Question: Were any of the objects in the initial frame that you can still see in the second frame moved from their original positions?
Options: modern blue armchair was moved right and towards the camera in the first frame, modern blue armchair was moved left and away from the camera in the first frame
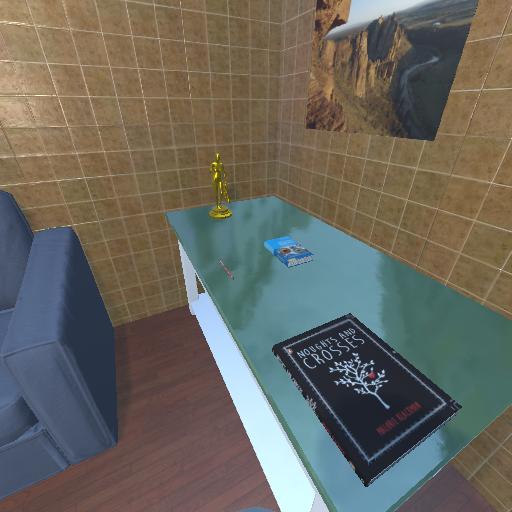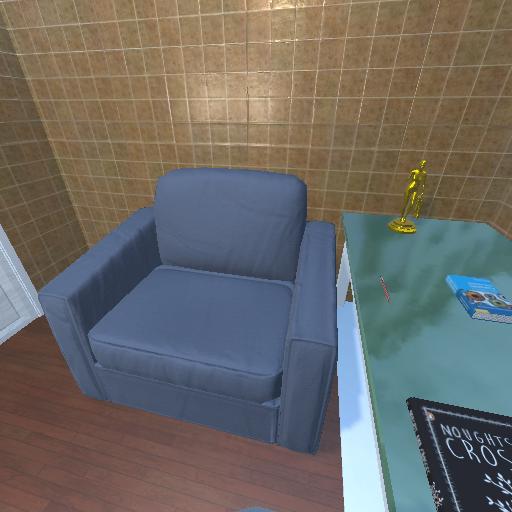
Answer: modern blue armchair was moved right and towards the camera in the first frame